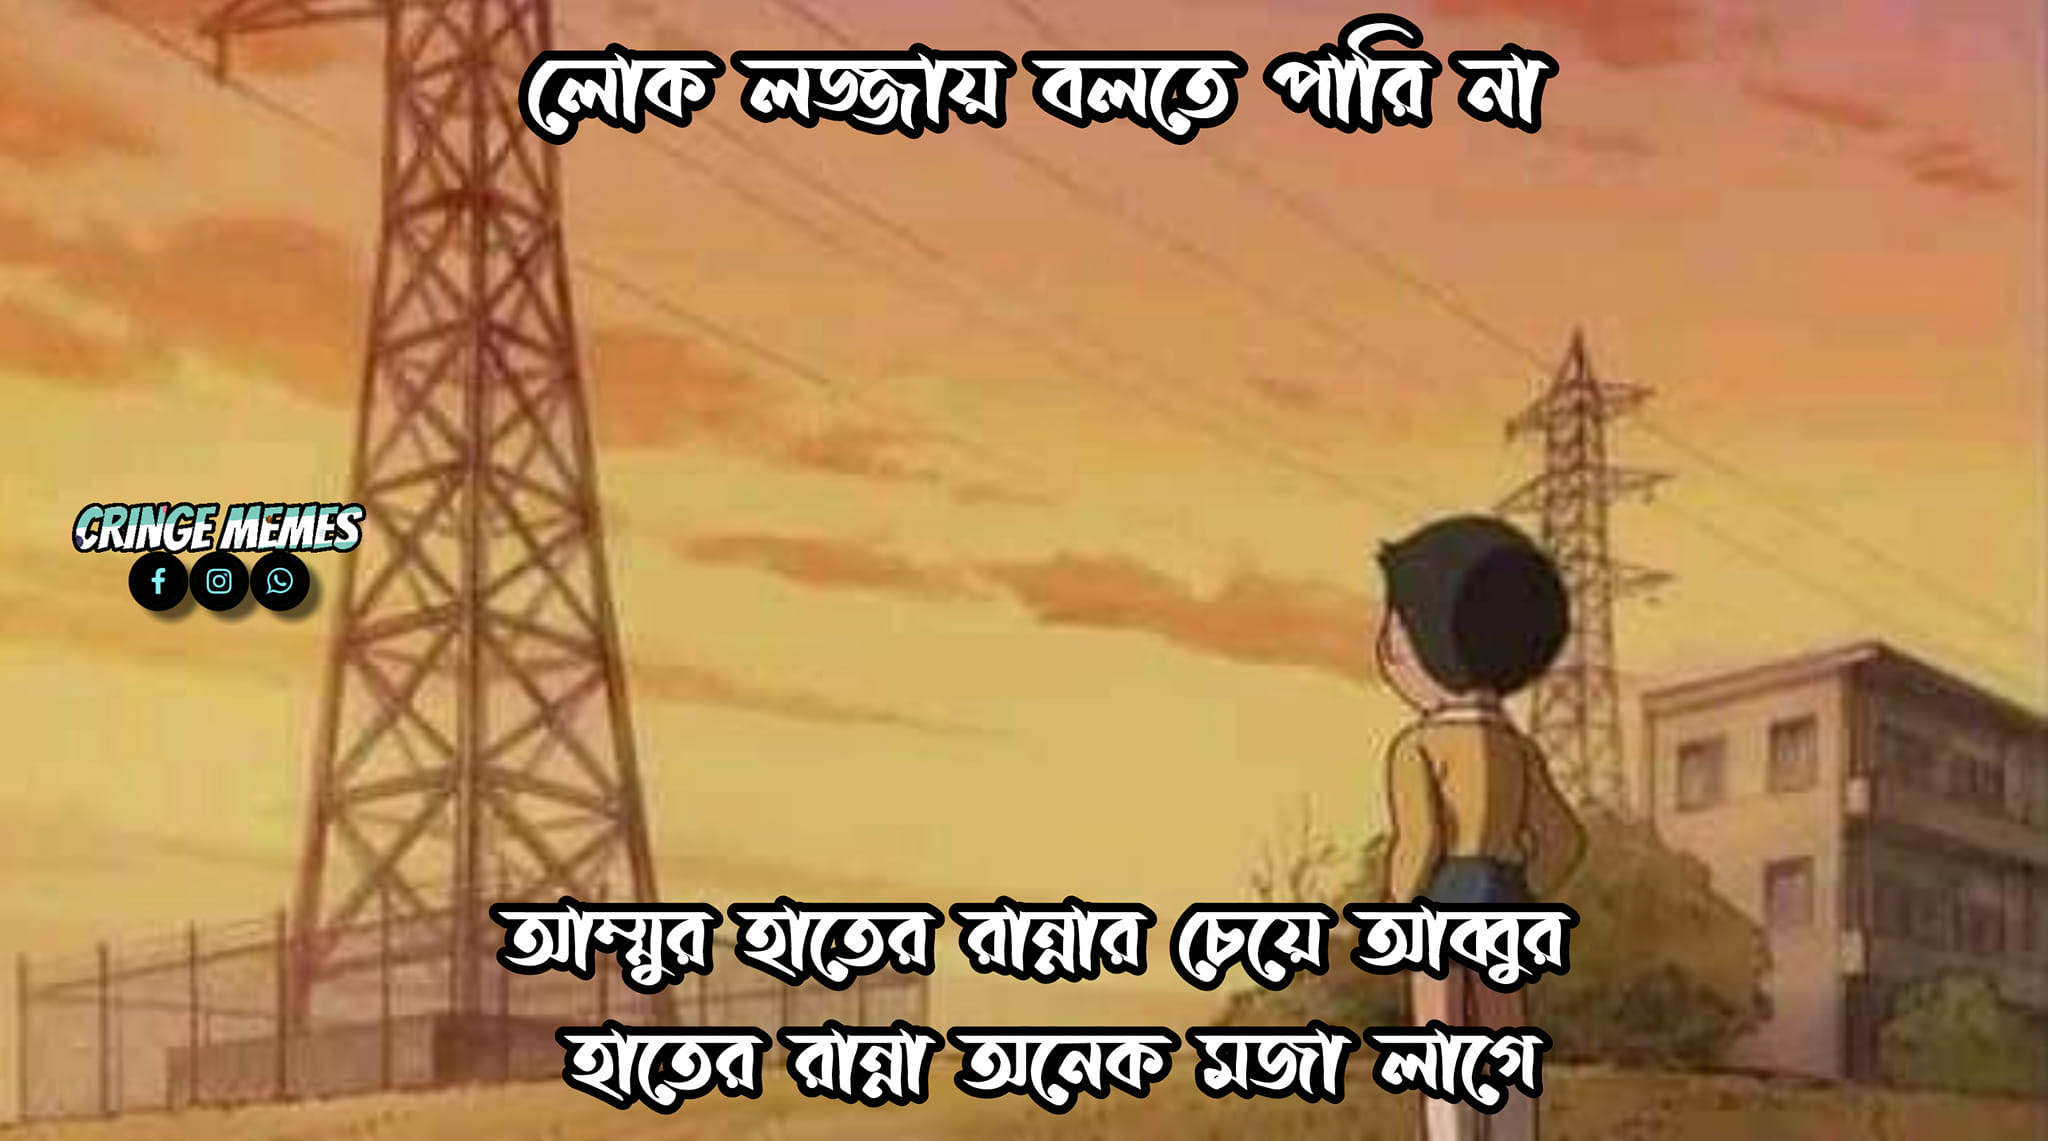
Text: লোক লজ্জায় বলতে পারি না আম্মুর হাতের রান্নার চেয়ে আব্বুর হাতের রান্না অনেক মজা লাগে
Label: Non Hate